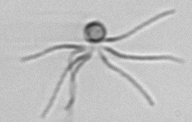
Label: Ophiaster